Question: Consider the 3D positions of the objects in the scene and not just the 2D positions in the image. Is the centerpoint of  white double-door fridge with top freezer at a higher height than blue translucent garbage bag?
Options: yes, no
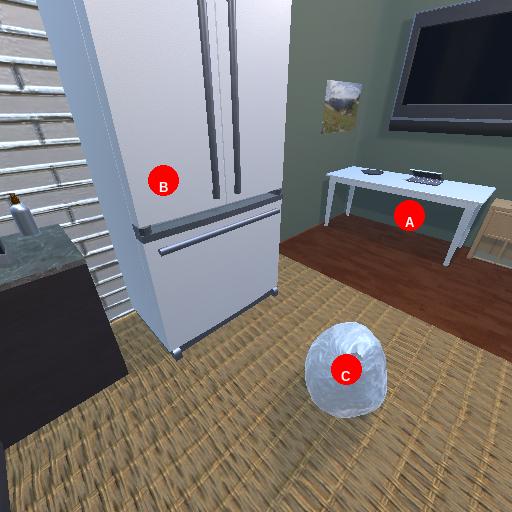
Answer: yes